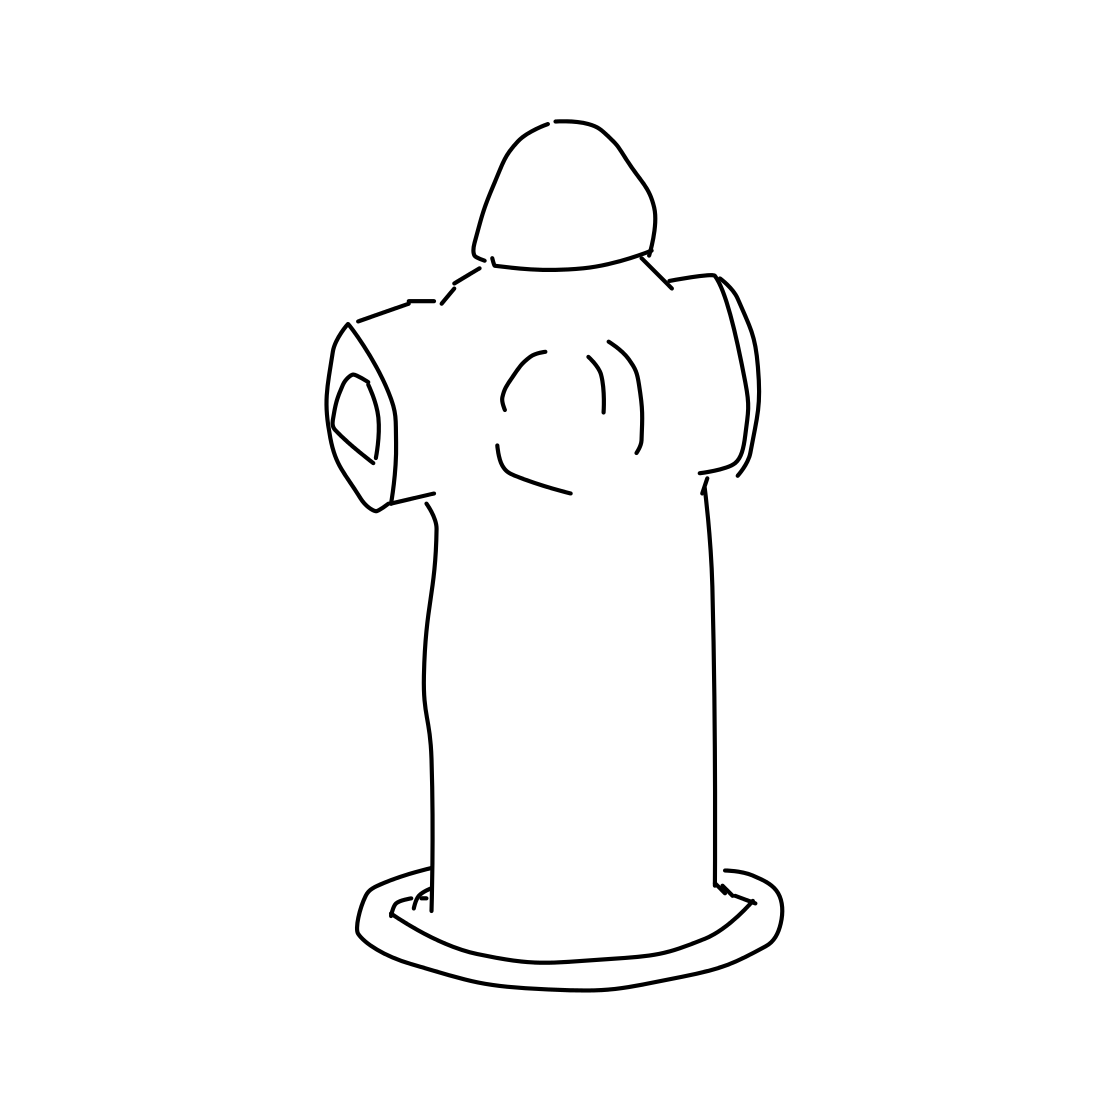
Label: fire hydrant